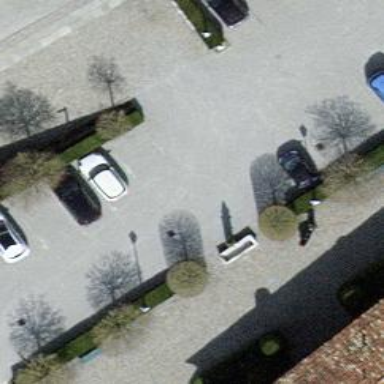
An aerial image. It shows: Parking aisle designated as service road.